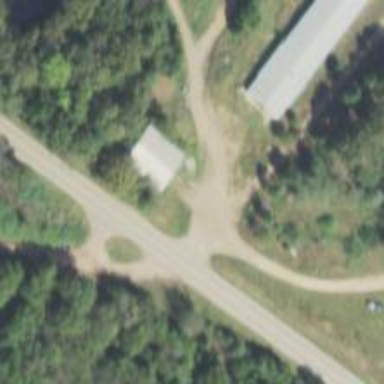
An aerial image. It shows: Secondary road.